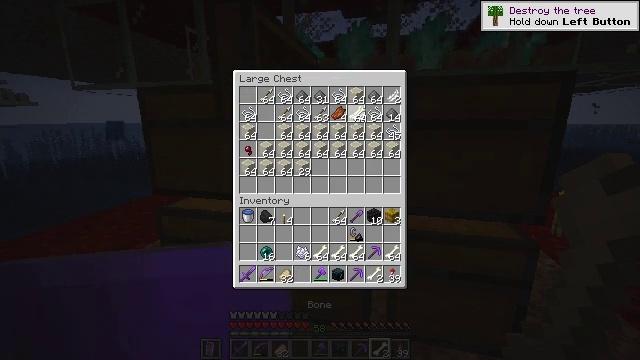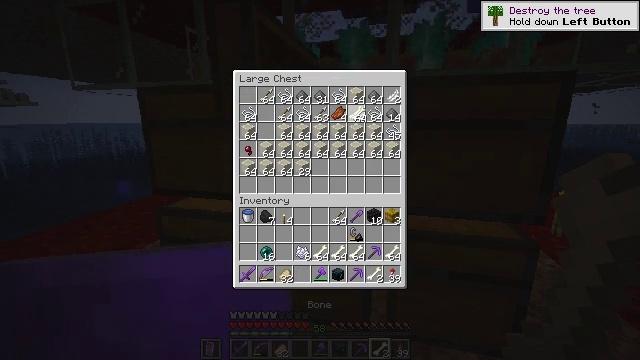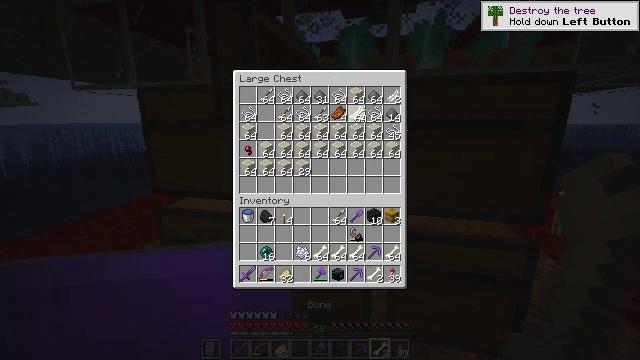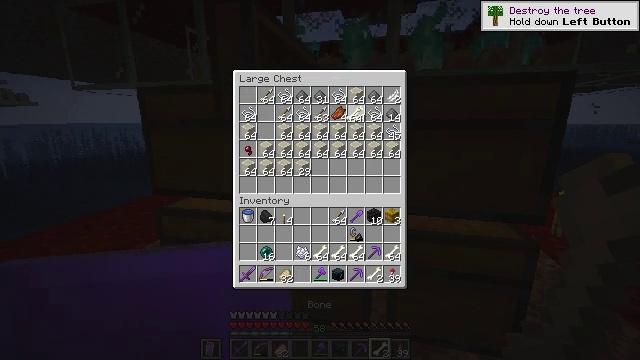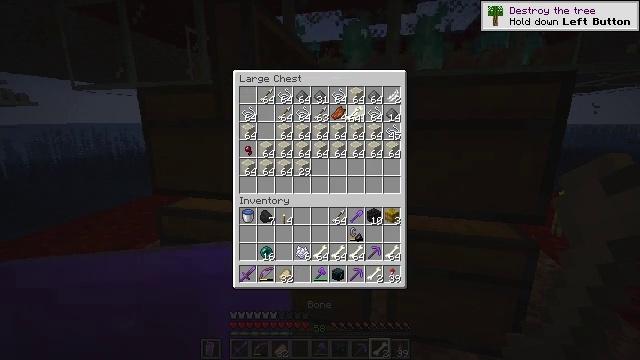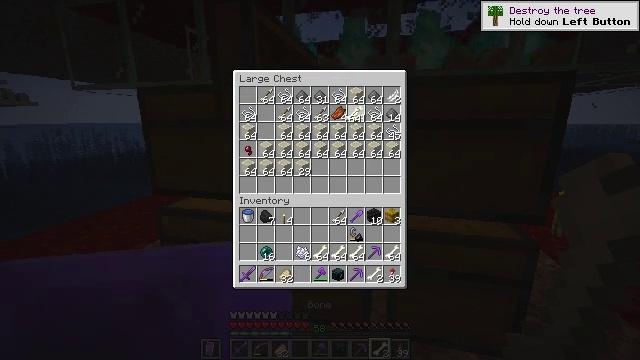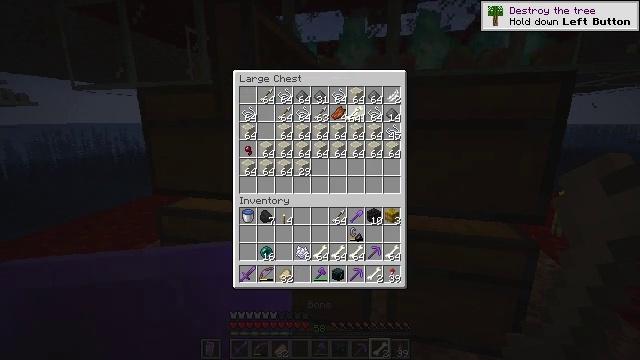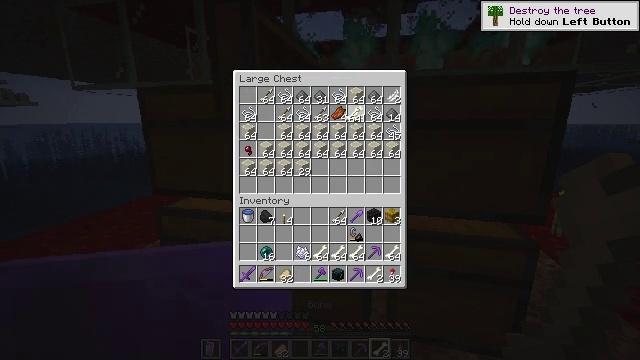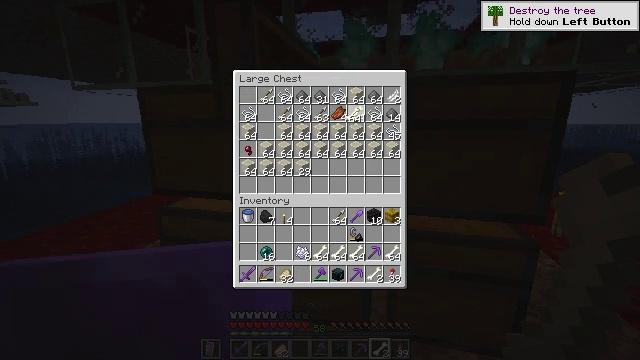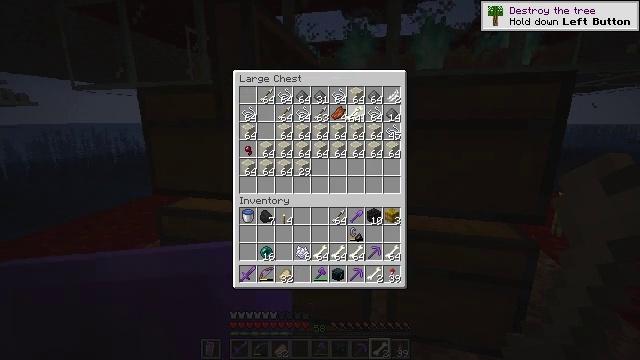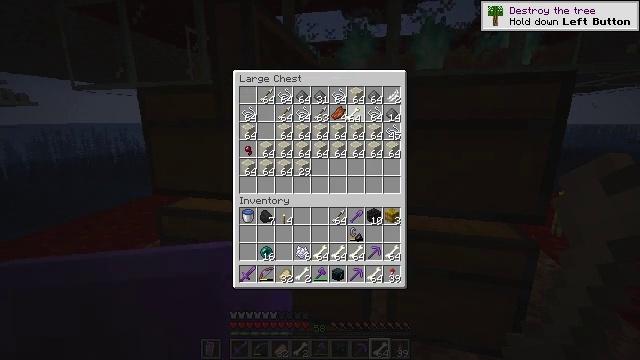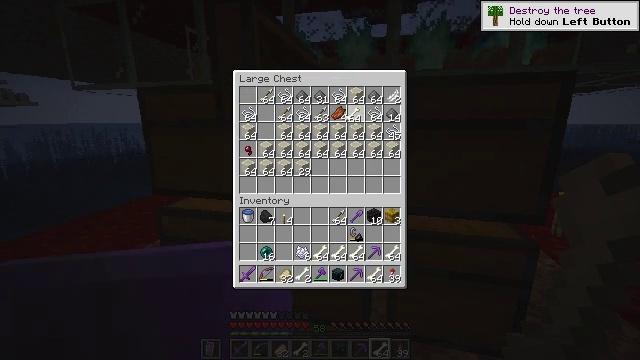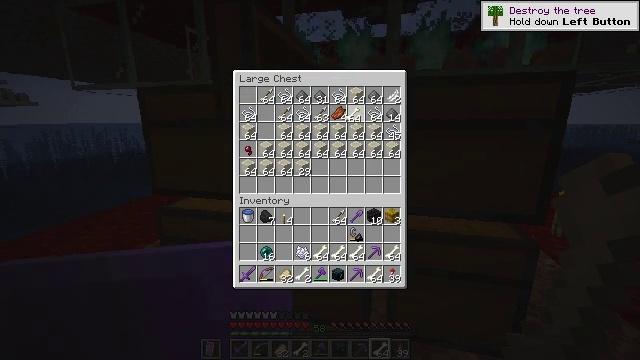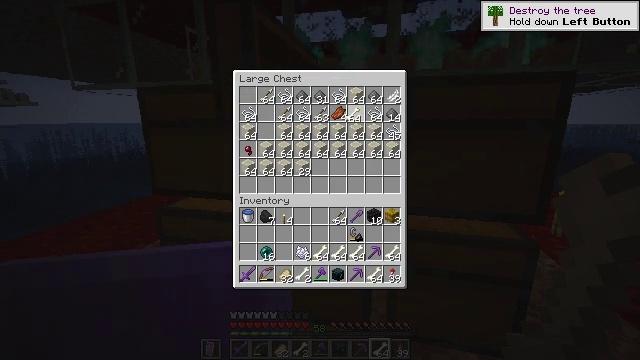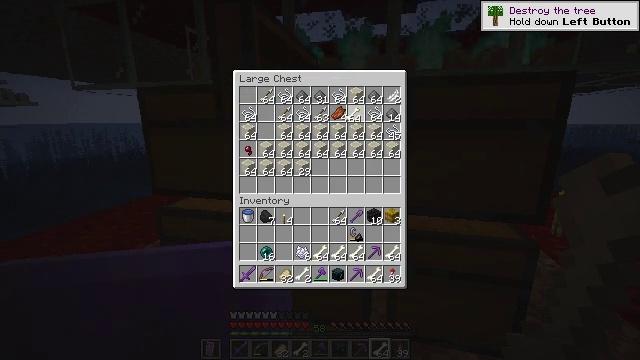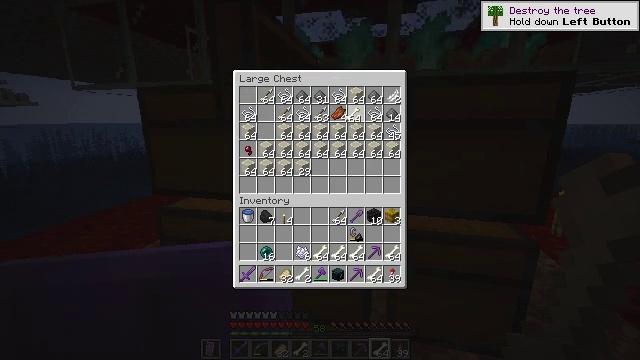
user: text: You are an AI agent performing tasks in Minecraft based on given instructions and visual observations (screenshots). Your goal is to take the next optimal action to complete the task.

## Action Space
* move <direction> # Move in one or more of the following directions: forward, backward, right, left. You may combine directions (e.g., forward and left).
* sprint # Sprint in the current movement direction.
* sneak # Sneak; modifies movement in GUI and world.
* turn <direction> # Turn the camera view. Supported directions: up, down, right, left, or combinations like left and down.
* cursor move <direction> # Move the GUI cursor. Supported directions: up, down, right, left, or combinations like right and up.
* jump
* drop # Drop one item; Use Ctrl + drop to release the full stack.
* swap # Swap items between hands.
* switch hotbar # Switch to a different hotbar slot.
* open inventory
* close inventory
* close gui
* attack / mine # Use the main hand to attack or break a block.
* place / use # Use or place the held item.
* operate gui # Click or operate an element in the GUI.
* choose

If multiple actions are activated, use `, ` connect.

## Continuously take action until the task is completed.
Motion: motion action
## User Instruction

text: Turn bones into bone meal.
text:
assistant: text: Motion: sneak
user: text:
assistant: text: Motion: sneak
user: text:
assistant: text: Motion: sneak
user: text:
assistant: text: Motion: sneak
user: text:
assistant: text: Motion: sneak
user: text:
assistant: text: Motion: sneak, attack / mine
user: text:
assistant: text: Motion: sneak, attack / mine
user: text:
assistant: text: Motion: sneak, attack / mine
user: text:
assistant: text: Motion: sneak, attack / mine
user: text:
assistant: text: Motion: sneak
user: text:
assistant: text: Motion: sneak
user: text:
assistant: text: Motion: sneak
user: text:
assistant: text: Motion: sneak
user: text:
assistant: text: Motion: sneak
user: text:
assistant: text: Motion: sneak
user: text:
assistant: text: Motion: sneak
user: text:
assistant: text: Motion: no_op
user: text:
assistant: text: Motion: turn down
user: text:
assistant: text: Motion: turn down
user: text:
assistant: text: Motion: turn down
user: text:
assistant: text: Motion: turn down
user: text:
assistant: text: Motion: turn down
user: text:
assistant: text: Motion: no_op
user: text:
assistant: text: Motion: no_op
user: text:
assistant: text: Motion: turn left
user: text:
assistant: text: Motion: turn left and down
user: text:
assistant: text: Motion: no_op
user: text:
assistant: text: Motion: no_op
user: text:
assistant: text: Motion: no_op
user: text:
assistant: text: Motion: no_op